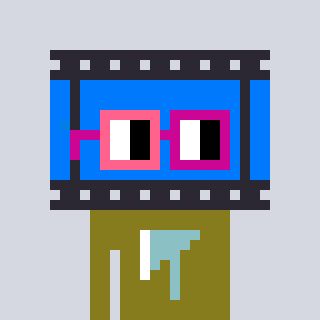
a pixel art character with square pink and red glasses, a film strip-shaped head and a gunk-colored body on a cool background